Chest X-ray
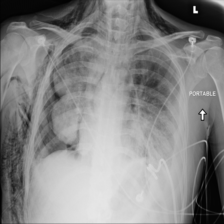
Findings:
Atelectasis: negative
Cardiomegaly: negative
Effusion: positive
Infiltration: positive
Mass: negative
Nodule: negative
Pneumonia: negative
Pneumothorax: positive
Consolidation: negative
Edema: negative
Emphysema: negative
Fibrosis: negative
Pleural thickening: negative
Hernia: negative